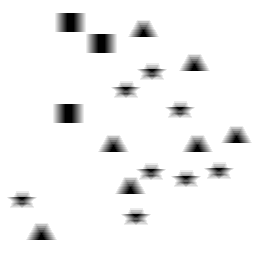
Squares: 3
Triangles: 7
Stars: 8
Total shapes: 18